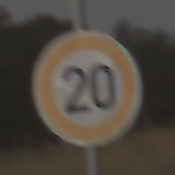
Verkehrszeichen: Geschwindigkeit20
Umgebung: Outdoor, Nature
Tageszeit: MorningAfternoon
Wetter: Overcast
Licht: Natural
Jahreszeit: NotSpecified
Kontrast: LowContrast